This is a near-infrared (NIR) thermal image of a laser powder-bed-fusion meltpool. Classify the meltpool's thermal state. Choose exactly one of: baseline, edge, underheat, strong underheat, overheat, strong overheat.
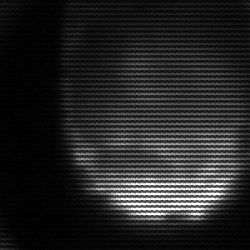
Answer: edge